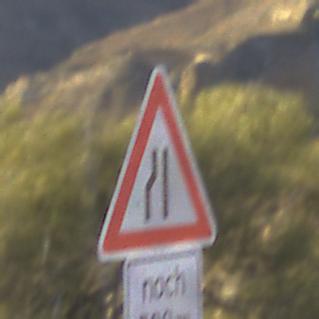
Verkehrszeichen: EinseitigVerengteFahrbahnLinks
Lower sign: LaengeEinerStrecke3
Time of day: SunriseSunset
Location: Outdoor (Nature)
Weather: Clear
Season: NotSpecified
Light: Natural